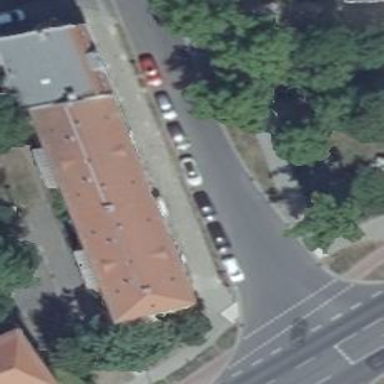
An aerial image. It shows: Building with apartments featuring hipped roof made of roof tiles in wheat color.